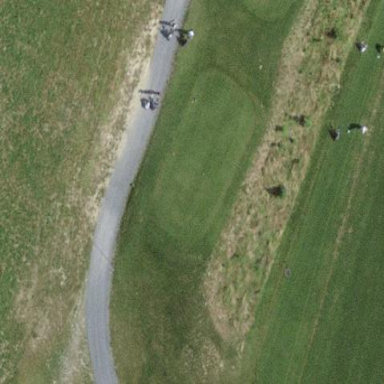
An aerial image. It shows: Golf tee.